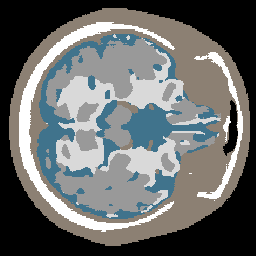
Label: no_lesion